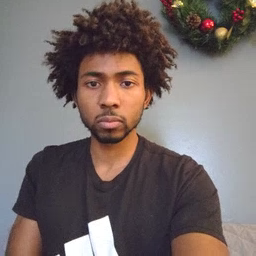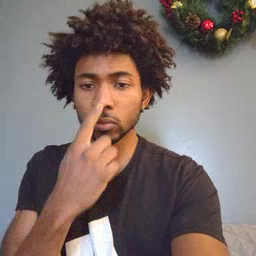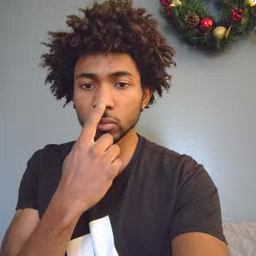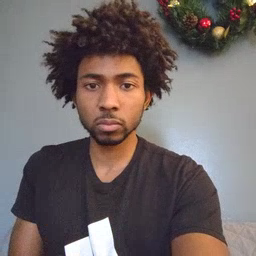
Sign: nose